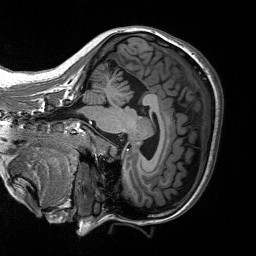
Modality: T1w
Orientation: sagittal
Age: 27
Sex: male
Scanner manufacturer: siemens
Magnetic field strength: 3 T
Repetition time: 2.53 s
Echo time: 0.00219 s